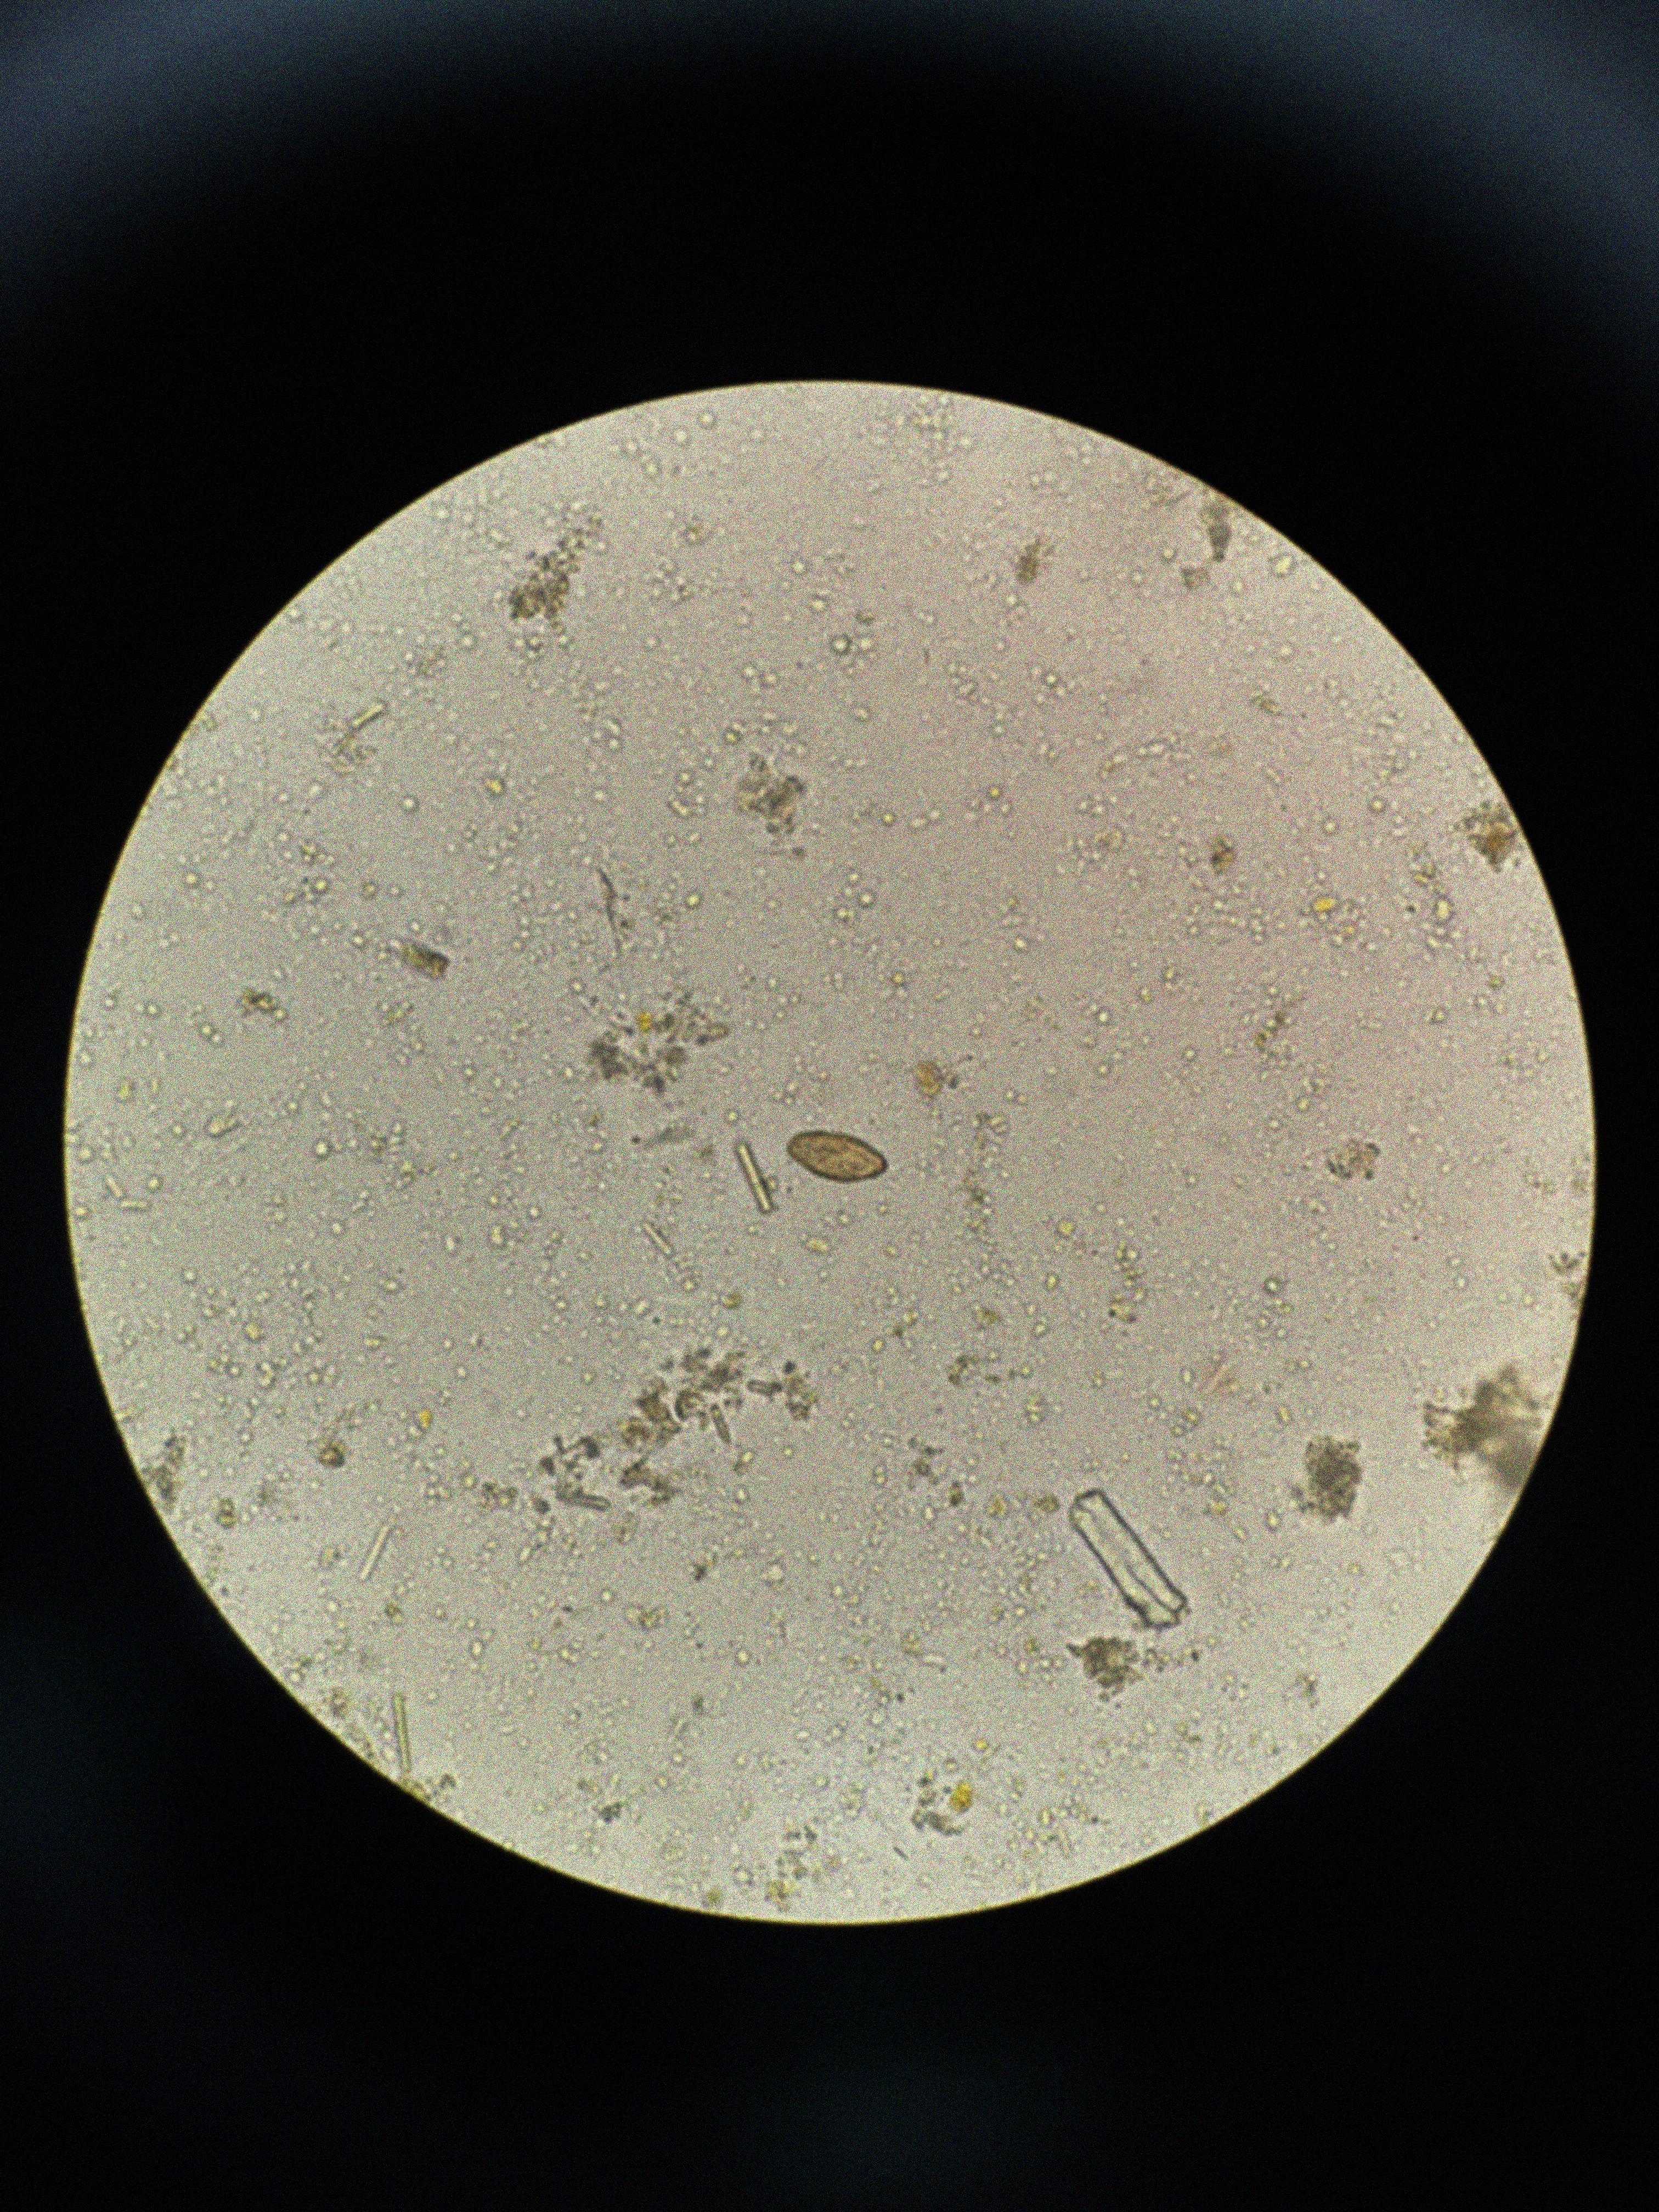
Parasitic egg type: Opisthorchis viverrine